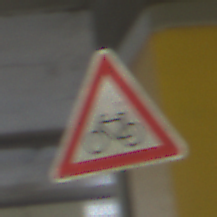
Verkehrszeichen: RadverkehrRechts
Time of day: NotSpecified
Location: Indoor (Special)
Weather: NotSpecified
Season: NotSpecified
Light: Artificial